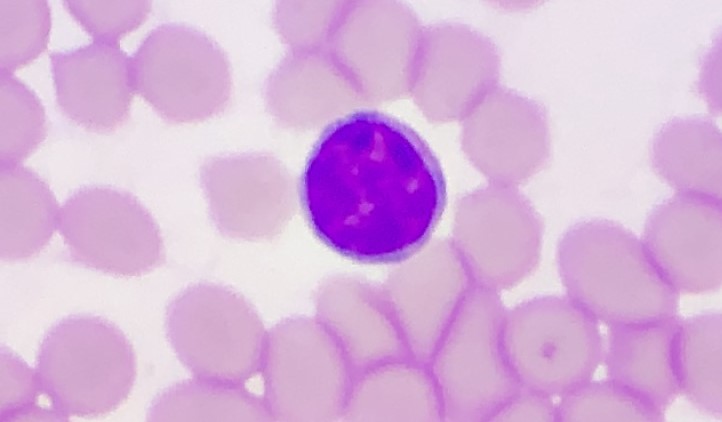
White blood cell type: Lymphocyte